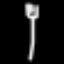
Label: fork